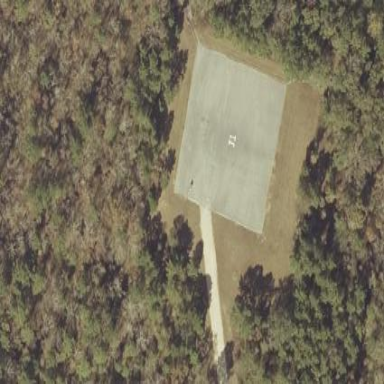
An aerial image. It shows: Image showing helipad at airport.